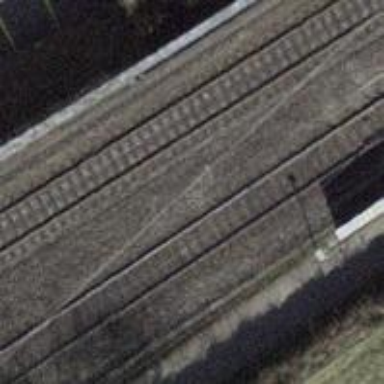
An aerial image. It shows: Railway bridge with electrified contact line. There is one track on the bridge.